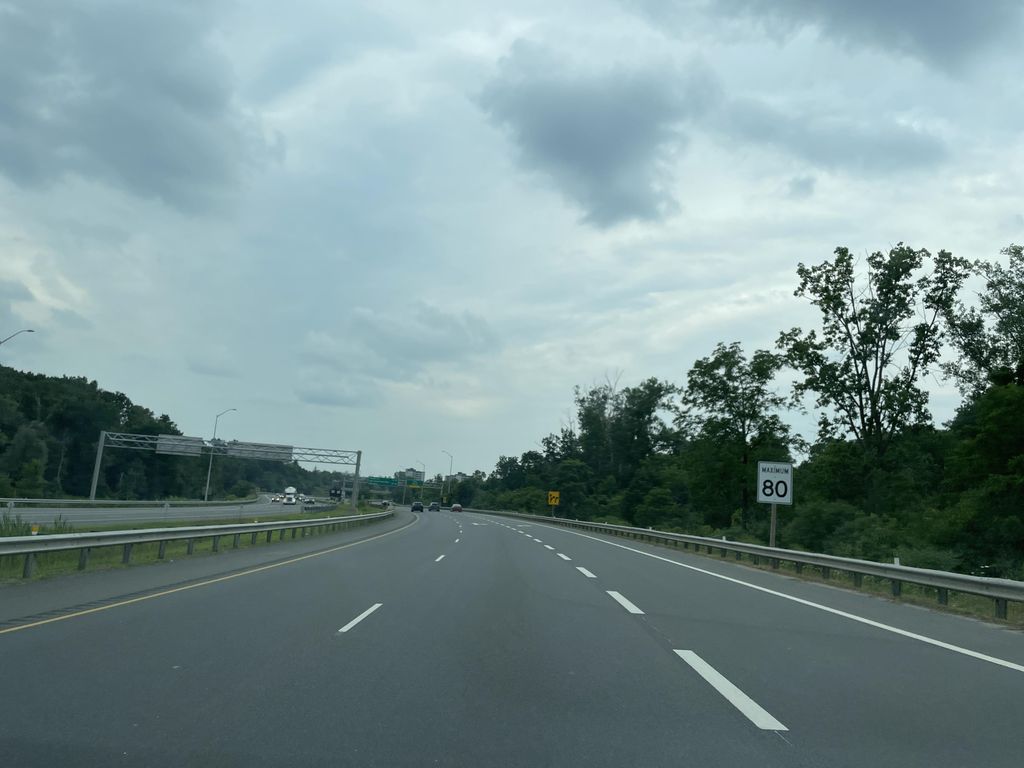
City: hamilton